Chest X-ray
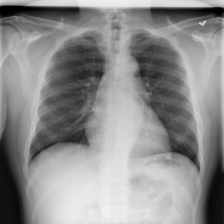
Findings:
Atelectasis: negative
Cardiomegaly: positive
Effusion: negative
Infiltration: negative
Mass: negative
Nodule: negative
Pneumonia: negative
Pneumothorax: negative
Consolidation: negative
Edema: negative
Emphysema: negative
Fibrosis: negative
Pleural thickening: negative
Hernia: negative